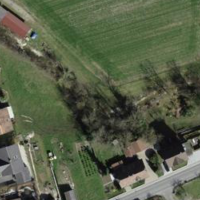
EUNIS habitat code: 55
Species observed at this site:
Cepaea hortensis